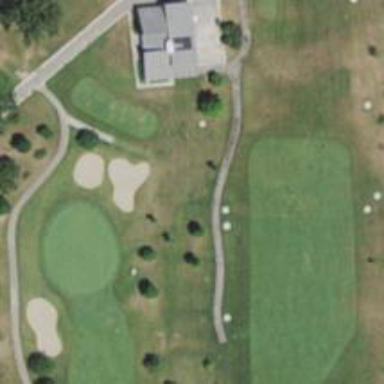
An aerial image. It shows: Golf cartpath that is also road path.